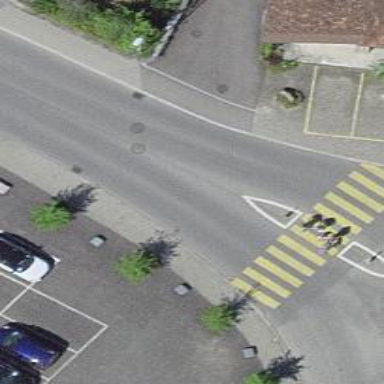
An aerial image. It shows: Zebra crossing on the road.